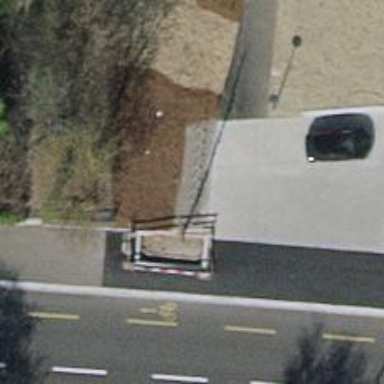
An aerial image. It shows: Bicycle parking area with stands.